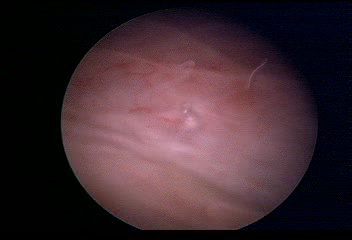
Modality: WLC
Class: Normal mucosa
Bladder cancer association: No